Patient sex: M
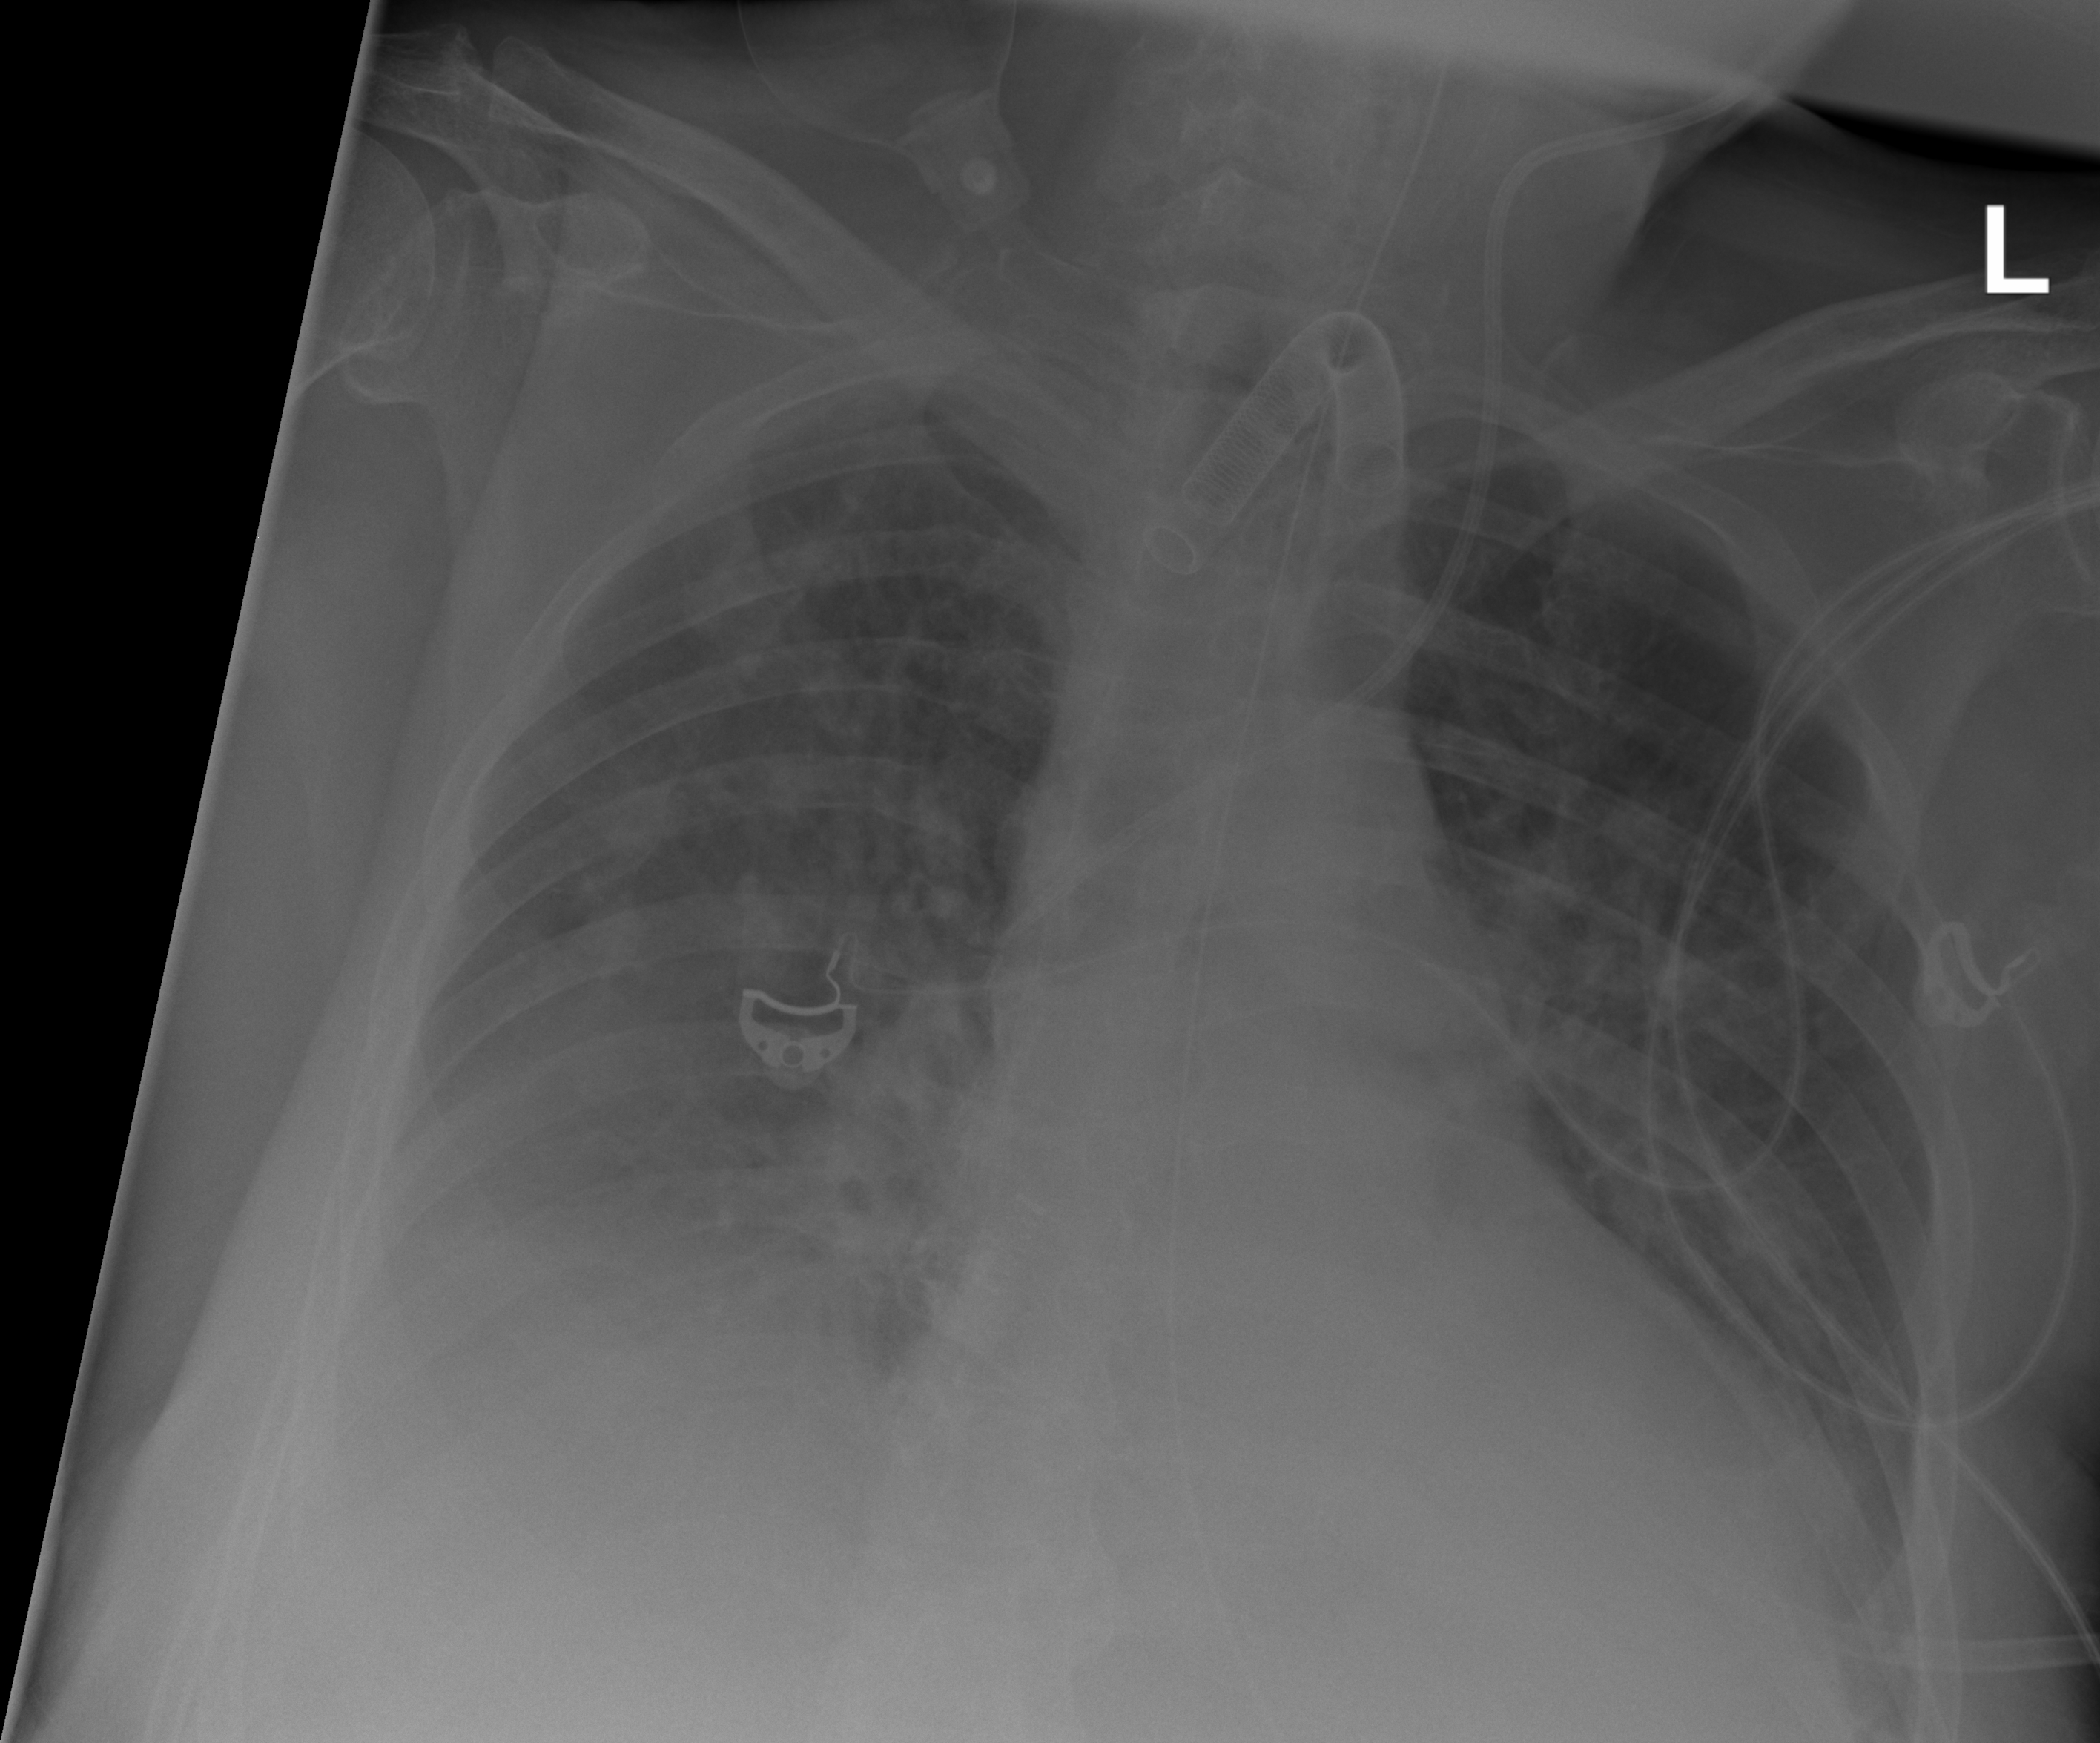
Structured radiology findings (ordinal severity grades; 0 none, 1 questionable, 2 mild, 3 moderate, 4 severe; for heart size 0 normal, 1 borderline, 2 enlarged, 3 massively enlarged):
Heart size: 2
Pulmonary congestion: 3
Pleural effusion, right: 2
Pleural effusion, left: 2
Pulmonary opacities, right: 3
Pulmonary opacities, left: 2
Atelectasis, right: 3
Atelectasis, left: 2